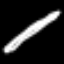
Label: pencil